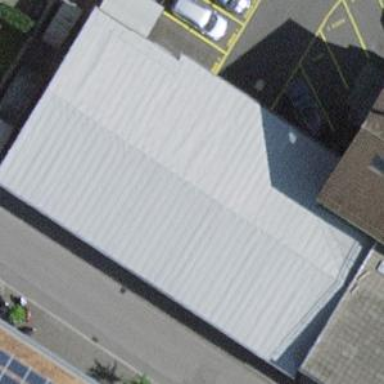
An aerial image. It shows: Industrial building used as car repair shop.